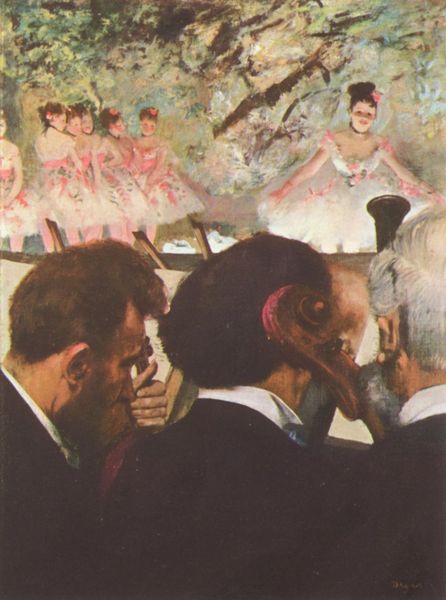
Titel: Das Ballett
Künstler: Edgar Degas
Standort: Frankfurt (am Main)
Institution: Das Städel, Städelsches Kunstinstitut und Städtische Galerie
Schlagwörter: baum, blau, dunkel, gemälde, gruppe, hand, himmel, kopf, körper, mann, schatten, weiß, bäume, frauen, grün, impressionismus, landschaft, menschen, mädchen, äste, ausschnitt, blume, blumen, braun, degas, edgar degas, finger, frau, frisur, frisuren, grau, haar, hell, hintergrund, kleid, kleider, köpfe, licht, männer, ohr, profil, rücken, schwarz, vordergrund, zeichnung, blüte, blüten, rot, herren, schleife, tanz, alt, anzug, anzüge, bart, bärte, gesichter, hemd, jung, arme, gesicht, kleidung, kragen, mensch, vollbart, öl, ast, natur, gebüsch, haare, personen, aufführung, bühne, instrumente, kontrabass, konzert, musik, musiker, orchester, person, tanzen, theater, tänzerin, tänzerinnen, kontrast, rosa, scheitel, garten, beine, rückenansicht, balett, ballet, ballett, cello, tutu, tutus, tüll, tütü, hemden, tag, balerina, bühnenbild, edgar, taillen, figuren, beobachter, audience, men, white, frack, dress, girls, ladies, painting, impressionistisch, pink, hemdkragen, baumkrone, schauspiel, bögen, griff, maske, tageslicht, variete, bratsche, geige, violine, tree, kapelle, kostüme, verbeugen, verbeugung, graben, durchscheinen, kulisse, schnecke, beard, leichtigkeit, moulin rouge, tänzer, anmut, suits, lido, roa, spannung, rose, musikinstrumente, paint, verneigung, klarinette, ballarina, oboe, tut, dancers, baß, fagott, hinterköpfe, tuillerien, kostuem, la fosse, lter, orchesterkuhle, reiz, schon wieder vergessen, stage, mädchen#, orchestra, danser, tanz bar, männer ballett